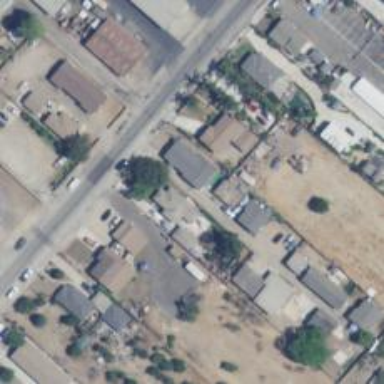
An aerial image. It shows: Alleyway designated as service road.